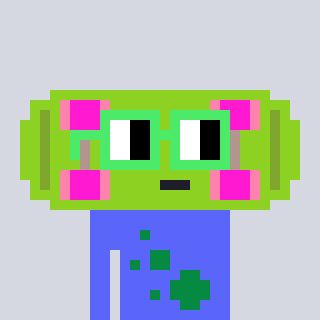
a pixel art character with square light green glasses, a skateboard-shaped head and a purple-colored body on a cool background